Field crop: maize
Growth stage: 2
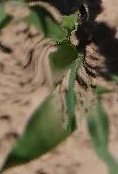
Species: maize